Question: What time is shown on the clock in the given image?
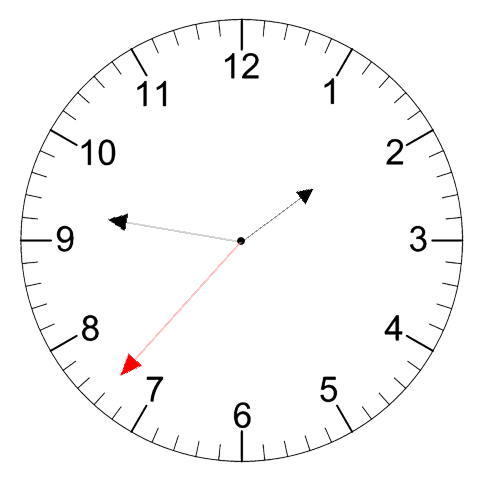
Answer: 01:46:37